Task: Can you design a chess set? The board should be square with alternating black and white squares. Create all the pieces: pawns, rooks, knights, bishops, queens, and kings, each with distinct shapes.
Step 1269:
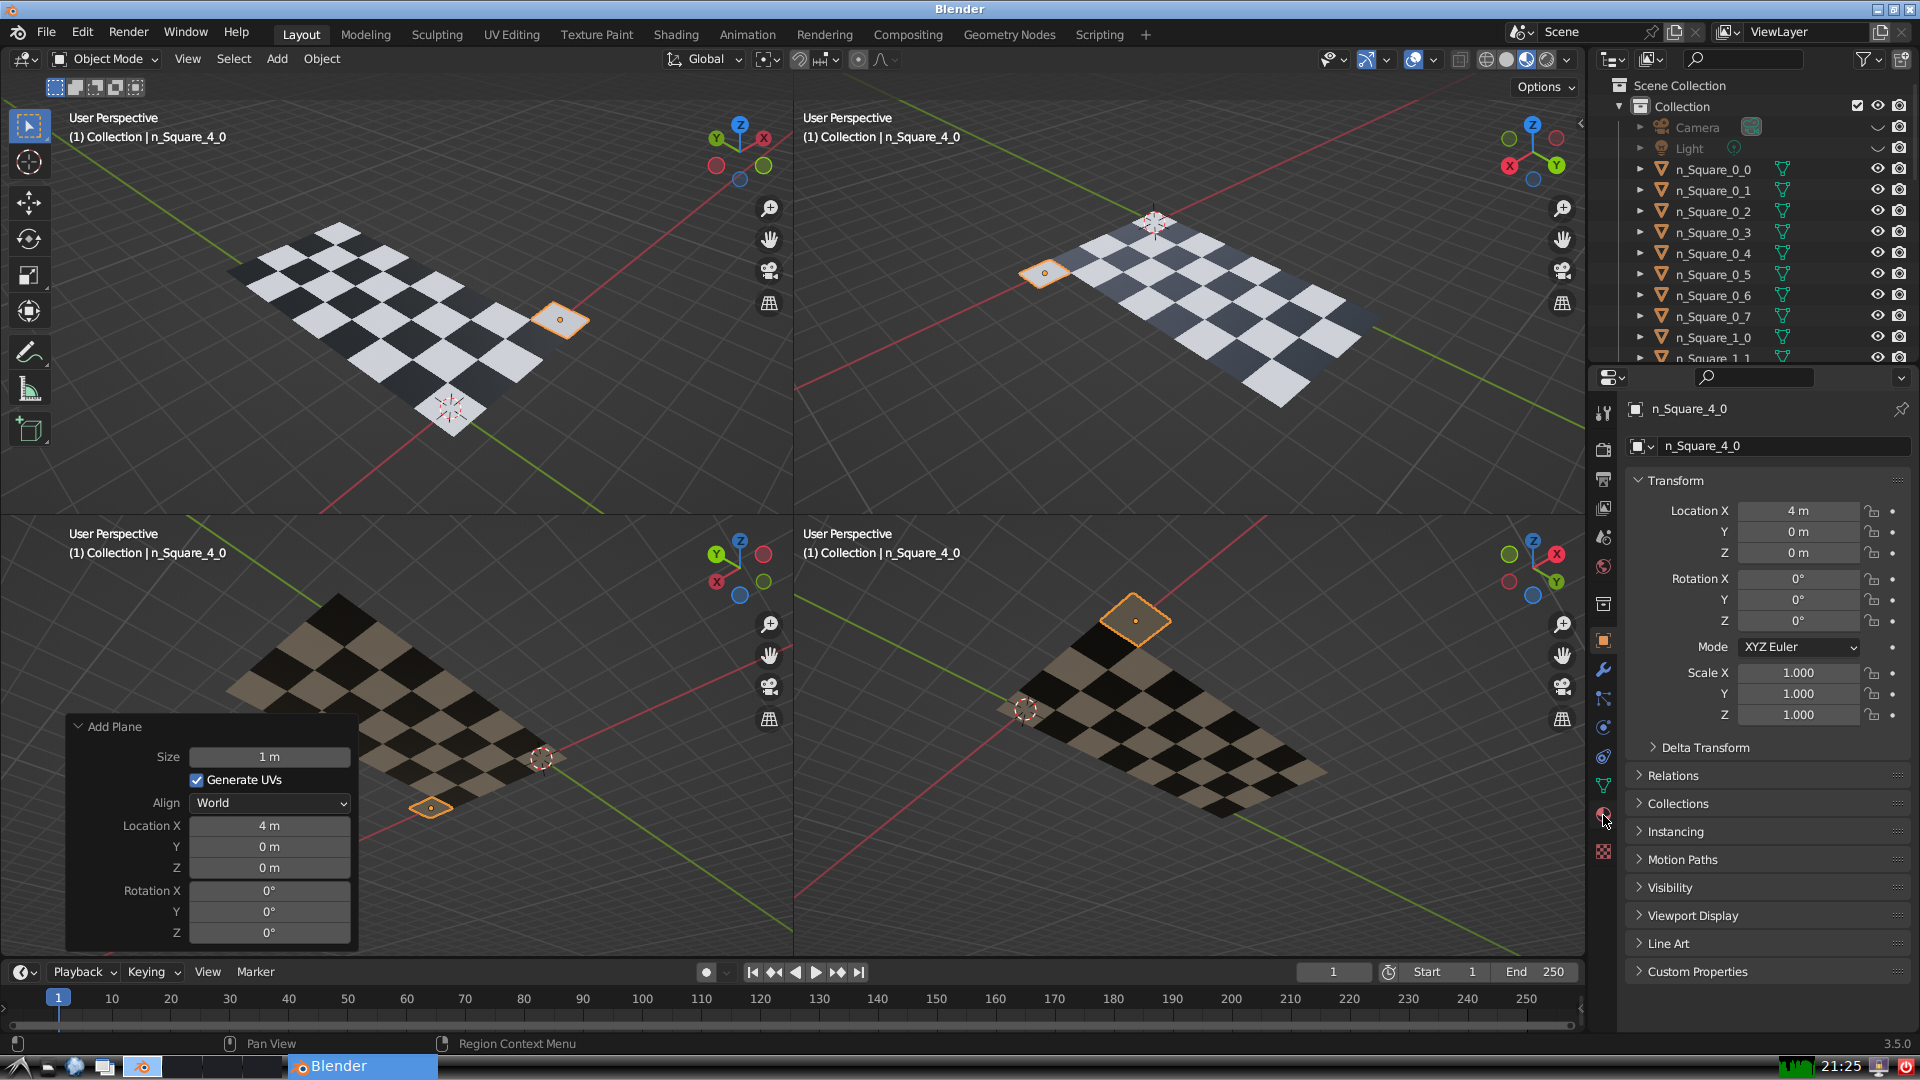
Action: click: no